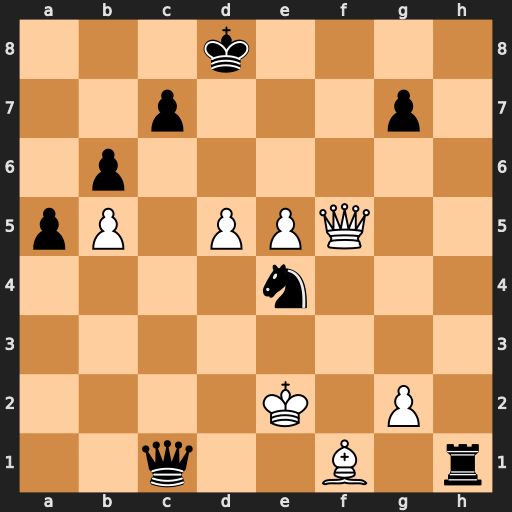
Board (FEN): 3k4/2p3p1/1p6/pP1PPQ2/4n3/8/4K1P1/2q2B1r
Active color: w
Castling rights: -
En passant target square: -
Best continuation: Qf8+ Kd7 e6#